Question: Below is a preview of what I am dealing with:

The heading, the text, and the image is all dynamically created based on the user. They can choose if they want to add a picture, and they can choose what text to put in the heading and the main content.
There be any scrolling, so it has to be visible and cannot go past the bottom of that white.
My question is... how can I limit the text of the body?
- If the heading is large and goes down to two lines, and there is a picture, then in order to stay in the lines and not go past the white it has to be limited to a certain amount of characters.- But another user could decide to not have a picture and keep the heading in one line, so that user will have more text to write so the limit should be different.
I guess the confusing part for me is like.. what if a user has no picture and has a short heading, and creates some really long text to fit the size, but then later on decides to add an image.. then that long text will now no longer fit. So now.. I can't limit the text because it's already there.
I hope that makes sense. If anyone could help me through this and give me some ideas I would really appreciate it.
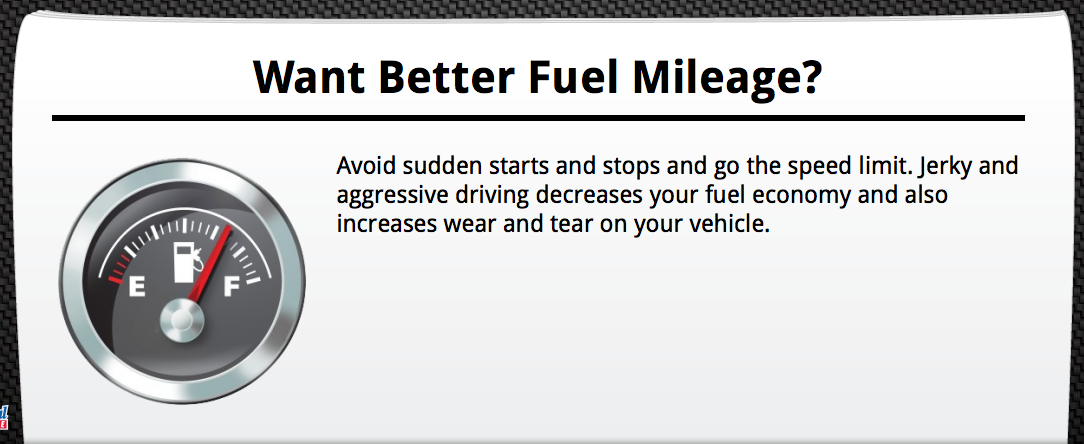
Answer: its not only the 'text' you need to 'limit' but also the 'image thumbnail' so that affect the style of your webpage
To limit the number of string .. i would you use a script form here <URL>
'''
function trim_word($str, $length, $suffix = '...')
{
$len = strlen($str);
if ($len < $length) return $str;
$pattern = sprintf('/^(.{%d,}?).*$/', $length);
$str = preg_replace($pattern, '$1', $str);
$str = trim($str);
$str .= $suffix;
return $str;
}
'''
it trim the text and makes sure it always ends with a word ...
You can use <URL> to generate 'thumbnail' of fixed size all you need to do it set your desired height and width